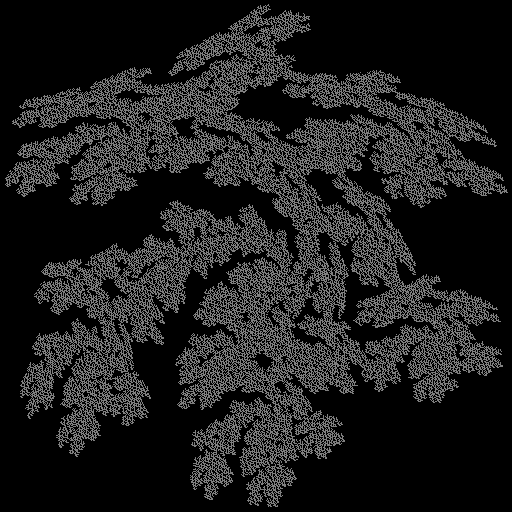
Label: pinetree